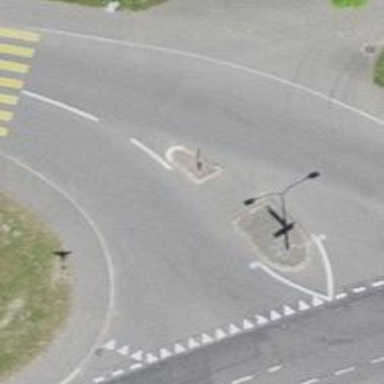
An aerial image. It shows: Marked road crossing.